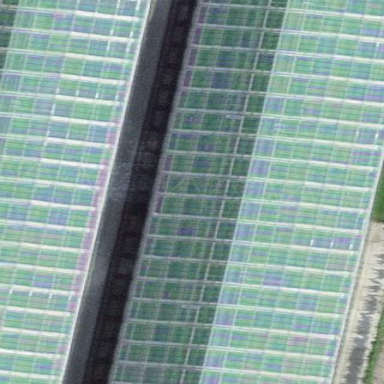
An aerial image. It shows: Greenhouse.